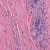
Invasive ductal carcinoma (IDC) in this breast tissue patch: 0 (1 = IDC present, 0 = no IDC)